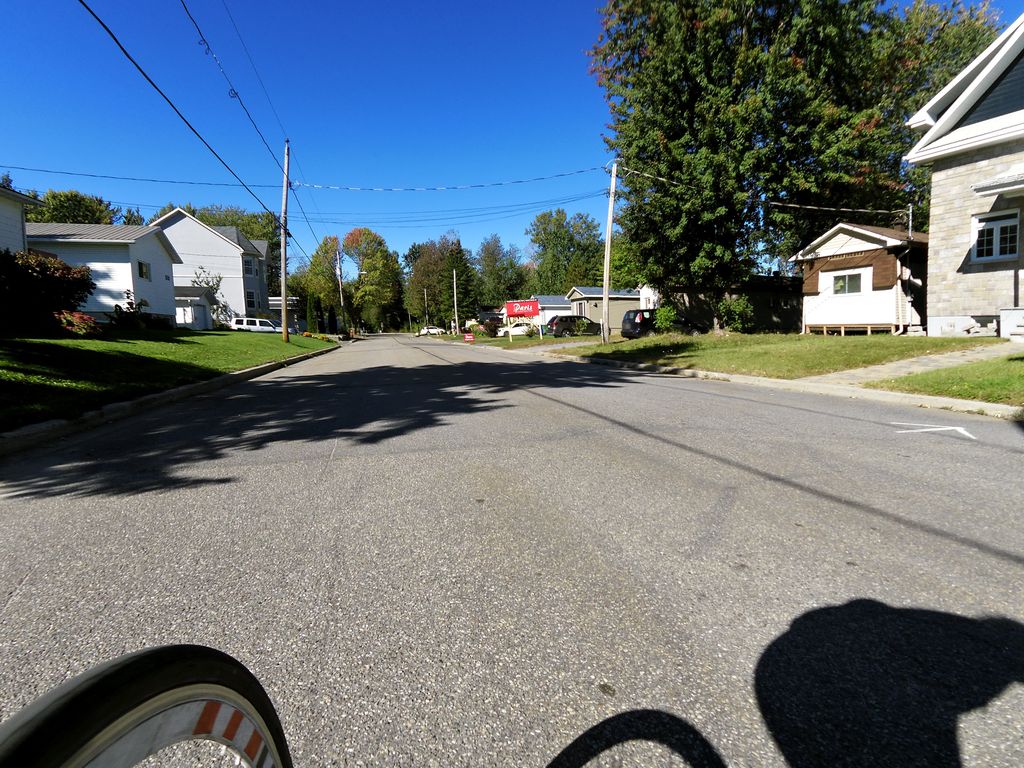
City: ottawa-gatineau